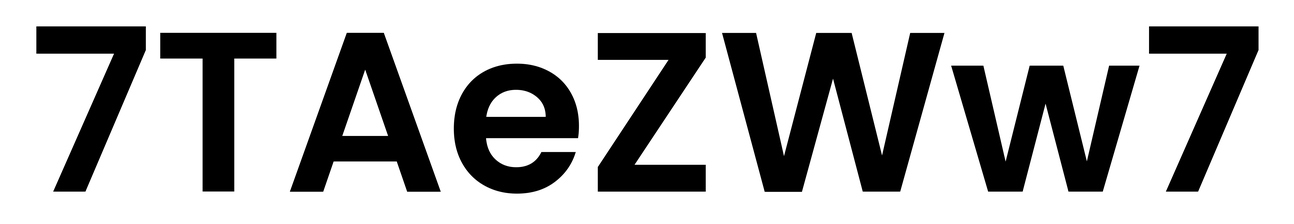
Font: Poppins-SemiBold